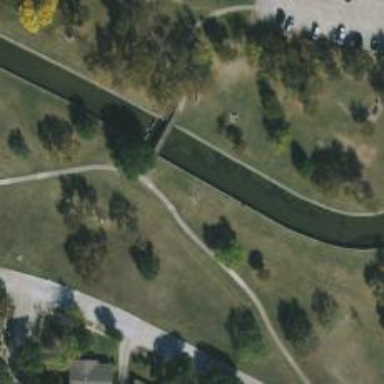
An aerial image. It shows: Disc golf hole.